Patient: sex M, age 40
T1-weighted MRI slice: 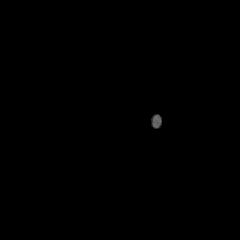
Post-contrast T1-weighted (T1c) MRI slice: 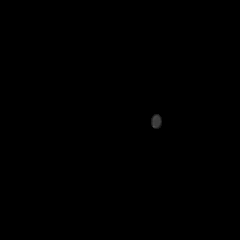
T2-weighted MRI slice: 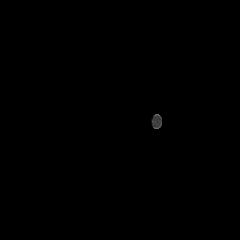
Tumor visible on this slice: no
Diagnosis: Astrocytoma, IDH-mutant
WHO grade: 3